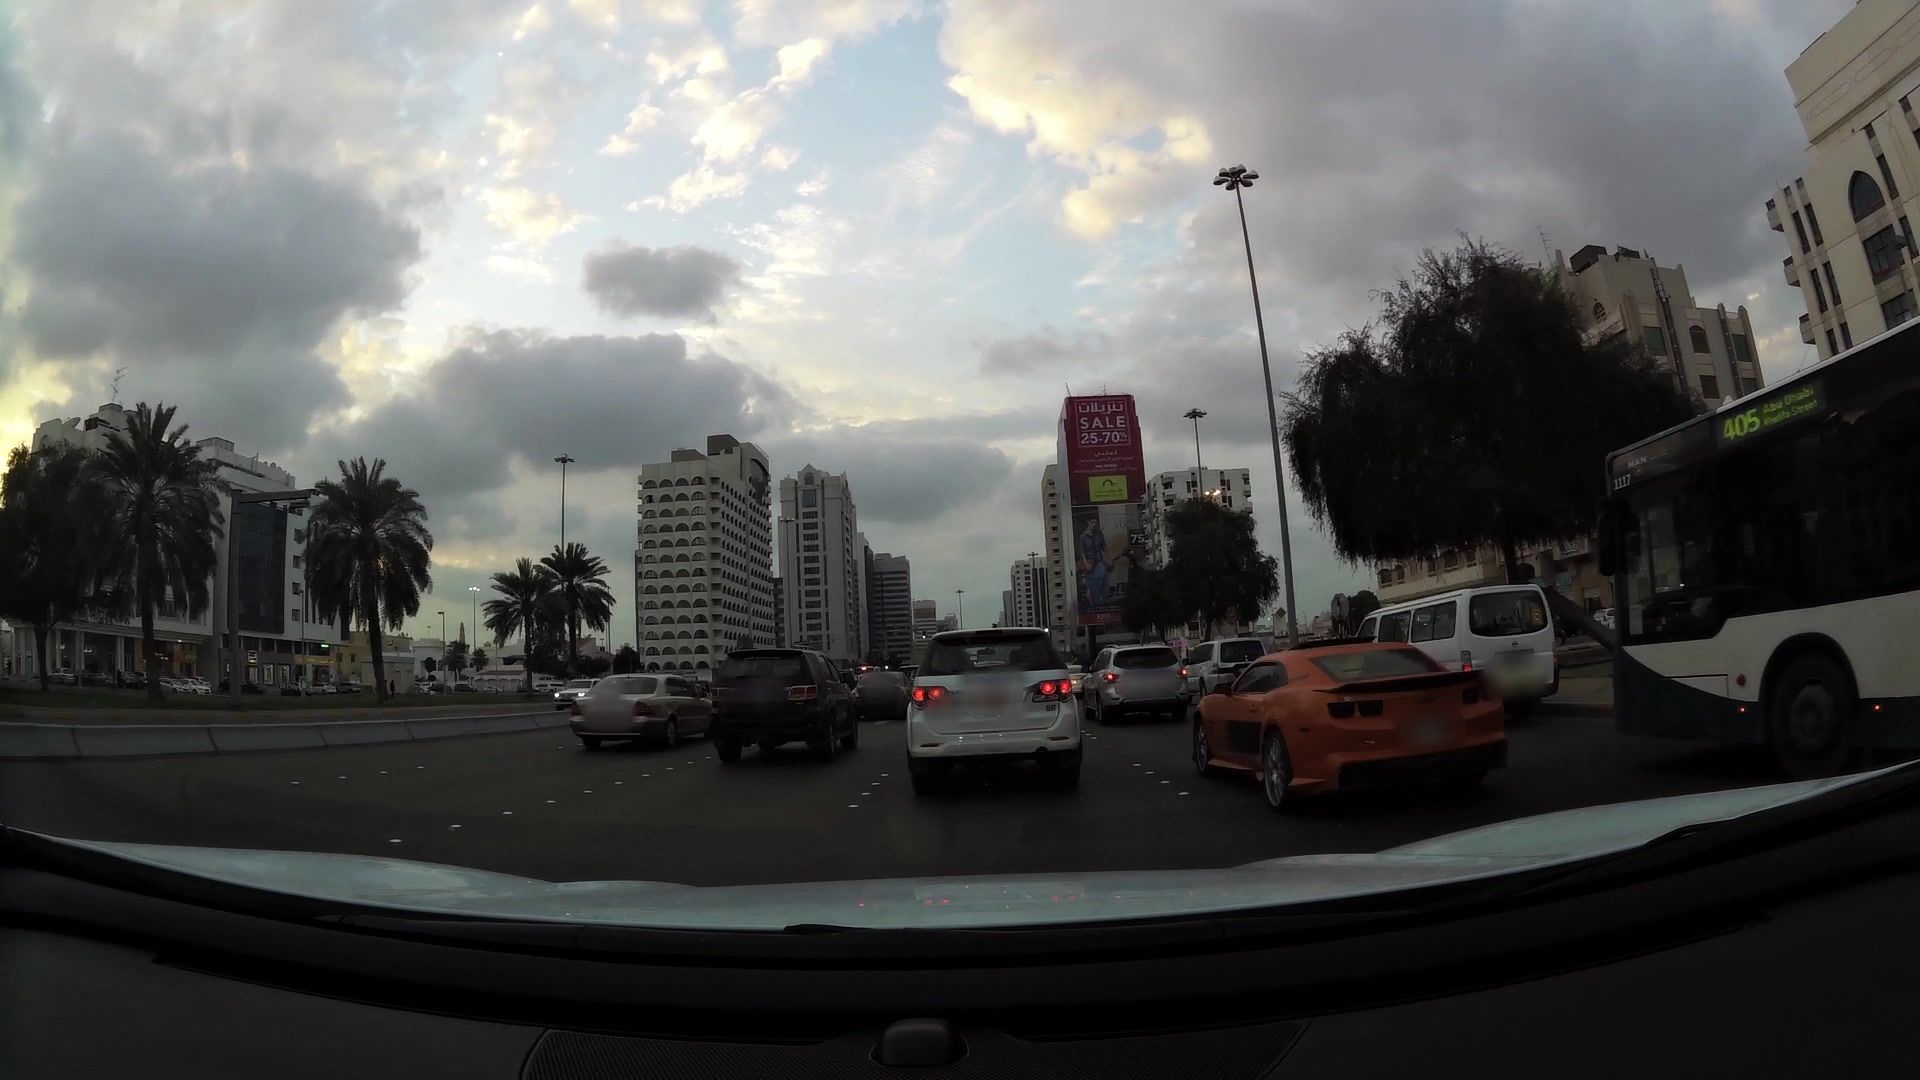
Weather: cloudy
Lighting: day
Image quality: good
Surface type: driving surface
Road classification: primary
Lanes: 4
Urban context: urban centre
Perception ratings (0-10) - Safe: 2.63, Lively: 8.97, Beautiful: 3.91, Boring: 0.69, Depressing: 3.39, Wealthy: 7.36